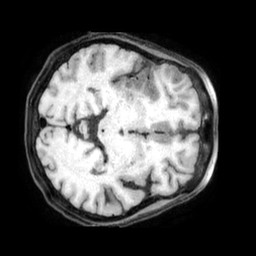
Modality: T1w
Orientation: axial
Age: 58
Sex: female
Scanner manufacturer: philips
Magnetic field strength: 1.5 T
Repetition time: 0.6 s
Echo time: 0.02898 s